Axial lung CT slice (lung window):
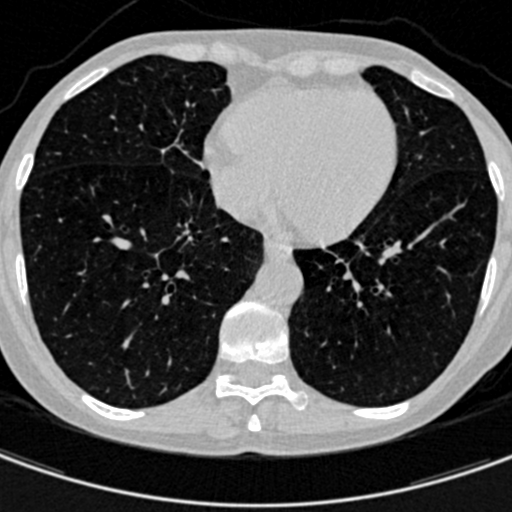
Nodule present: no